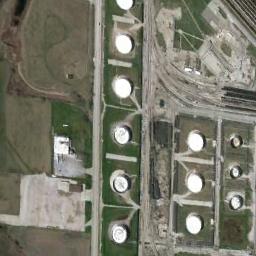
Label: storage tanks